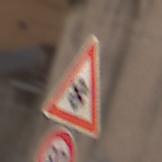
Verkehrszeichen: SchneeOderEisglaette
Zusatzzeichen unten: Geschwindigkeit80
Umgebung: Outdoor, Urban
Tageszeit: Midday
Wetter: Overcast
Licht: Natural
Jahreszeit: NotSpecified
Kontrast: LowContrast